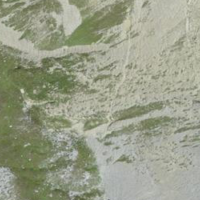
EUNIS habitat code: 31
Species observed at this site:
Gypaetus barbatus
Emberiza cirlus
Jynx torquilla
Circaetus gallicus
Sylvia atricapilla
Spinus spinus
Pernis apivorus
Cuculus canorus
Erithacus rubecula
Dryocopus martius
Phoenicurus ochruros
Certhia familiaris
Corvus corax
Periparus ater
Lophophanes cristatus
Monticola saxatilis
Troglodytes troglodytes
Pyrrhula pyrrhula
Turdus merula
Tachymarptis melba
Saxicola rubetra
Emberiza cia
Hirundo rustica
Upupa epops
Regulus regulus
Pyrrhocorax pyrrhocorax
Pyrrhocorax graculus
Aquila chrysaetos
Phylloscopus trochilus
Motacilla alba
Anthus trivialis
Oenanthe oenanthe
Turdus philomelos
Anthus spinoletta
Dendrocopos major
Prunella modularis
Turdus viscivorus
Falco peregrinus
Charadrius morinellus
Prunella collaris
Buteo buteo
Lagopus muta
Phylloscopus collybita
Carduelis citrinella
Alauda arvensis
Sitta europaea
Nucifraga caryocatactes
Garrulus glandarius
Falco tinnunculus
Picus viridis
Ficedula hypoleuca
Linaria cannabina
Accipiter gentilis
Lyrurus tetrix
Montifringilla nivalis
Fringilla coelebs
Regulus ignicapilla
Turdus torquatus
Ptyonoprogne rupestris
Carduelis carduelis
Columba palumbus
Parus major